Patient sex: M
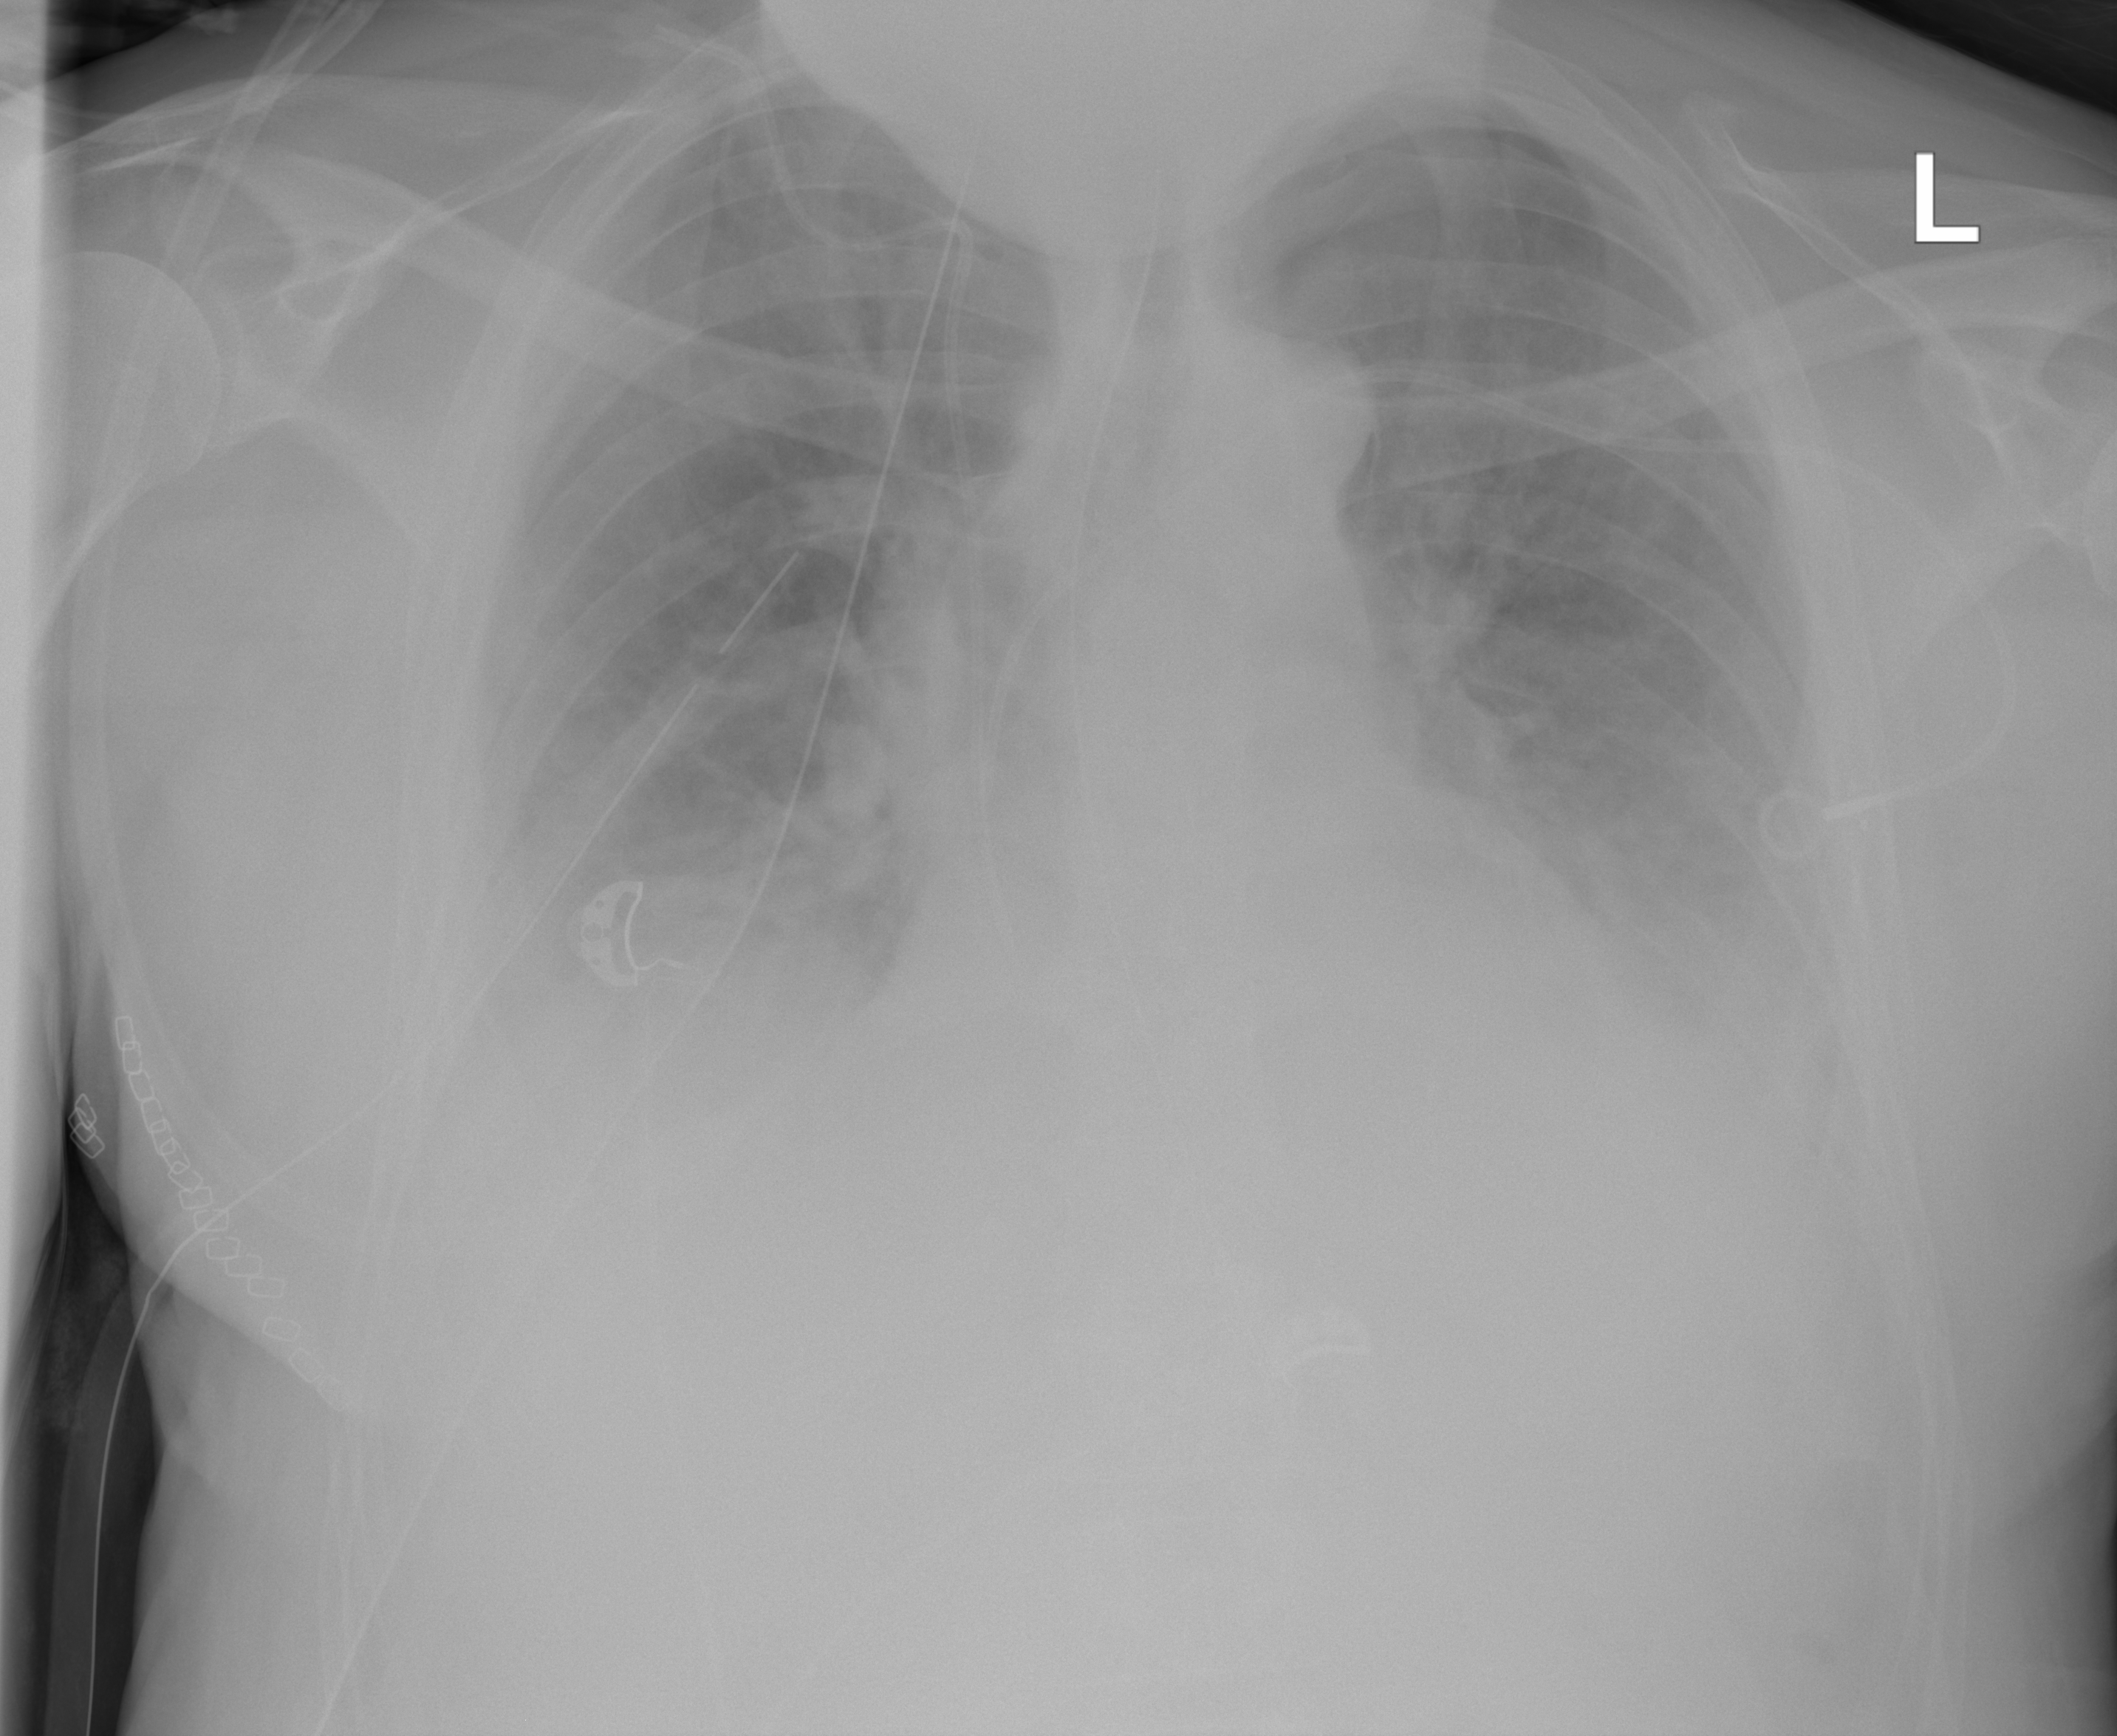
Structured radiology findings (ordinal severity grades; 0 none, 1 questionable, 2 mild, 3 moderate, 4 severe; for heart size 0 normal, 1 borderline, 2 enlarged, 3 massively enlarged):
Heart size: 2
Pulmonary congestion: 0
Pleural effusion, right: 3
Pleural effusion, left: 3
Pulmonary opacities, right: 2
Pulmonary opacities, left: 2
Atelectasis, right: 2
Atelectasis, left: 2